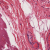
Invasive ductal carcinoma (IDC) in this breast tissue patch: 0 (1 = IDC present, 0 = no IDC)